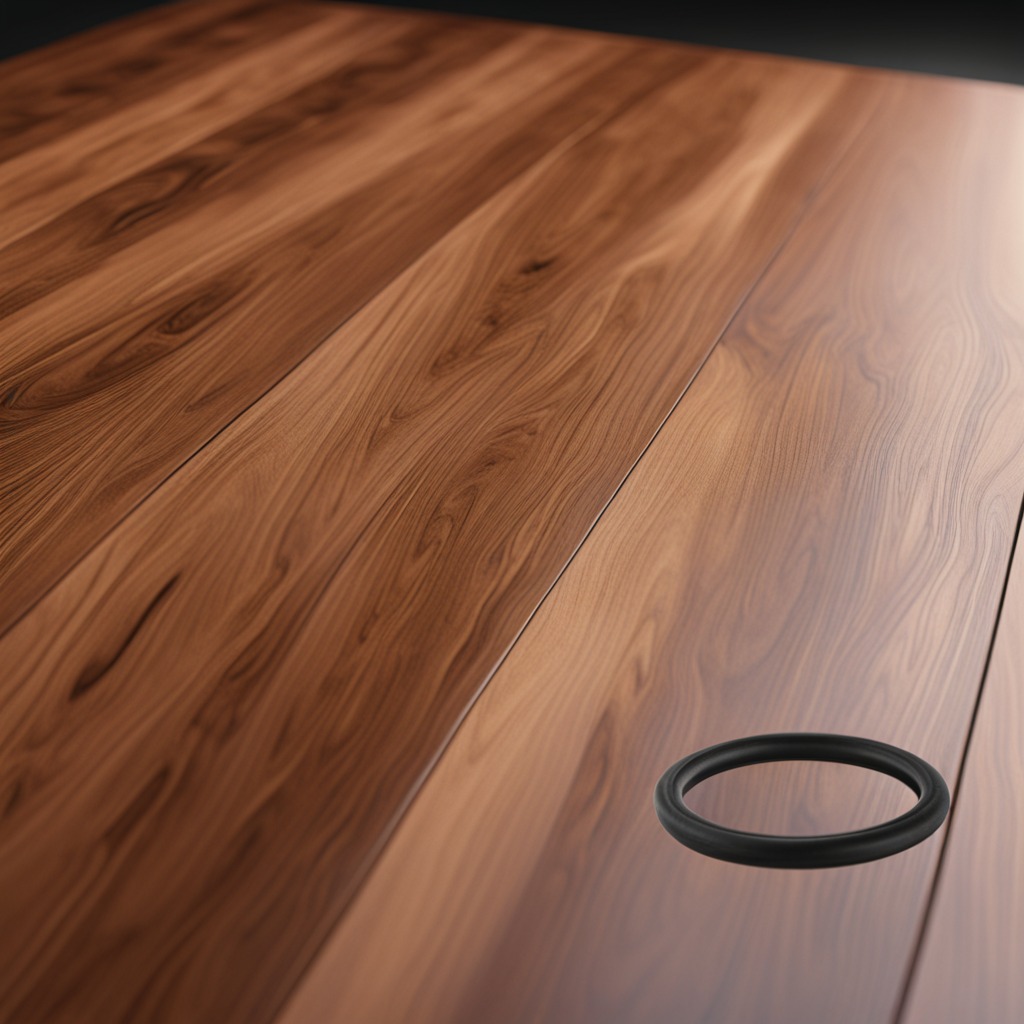
A rubber O-ring lying on a wooden table in a carpentry studio rich wood textures side lighting.